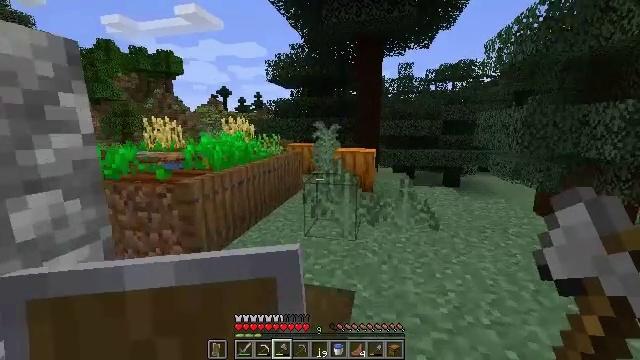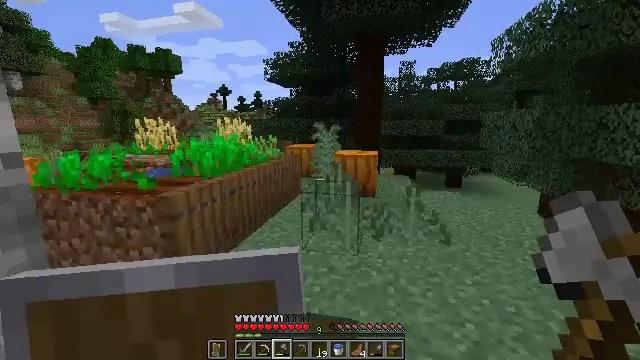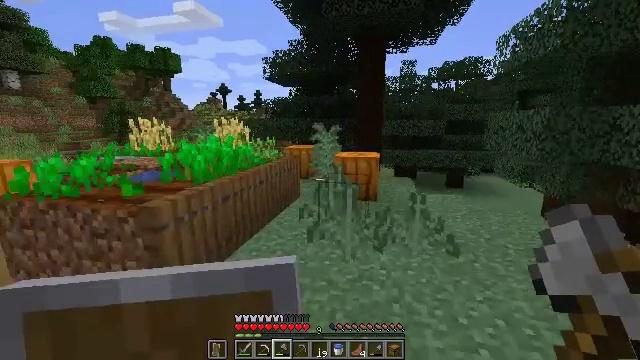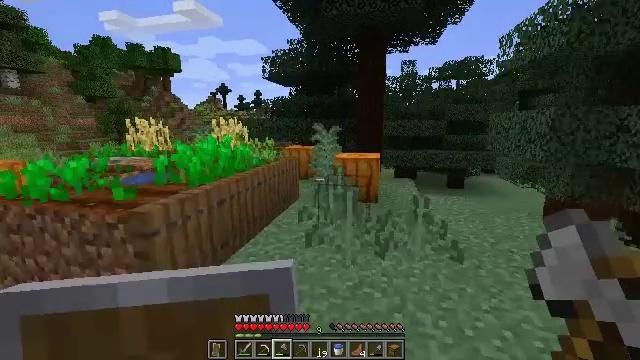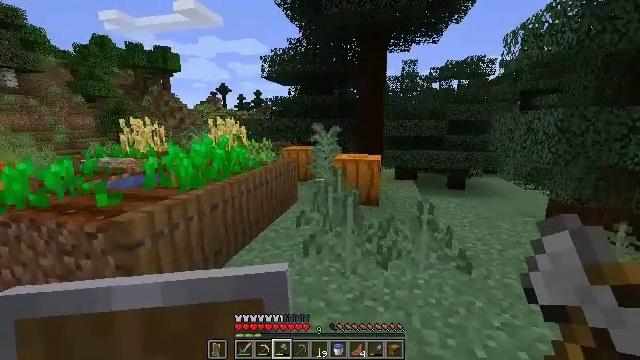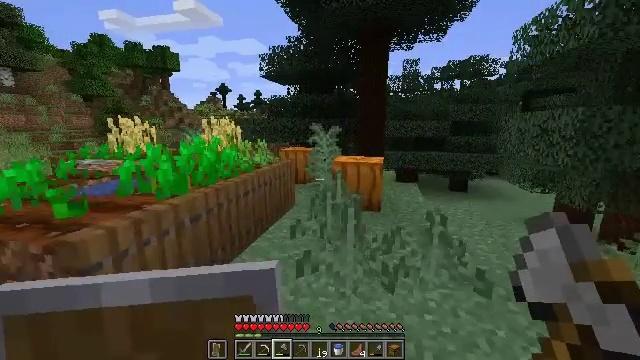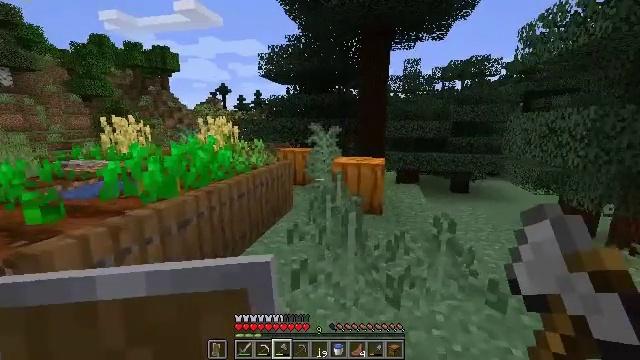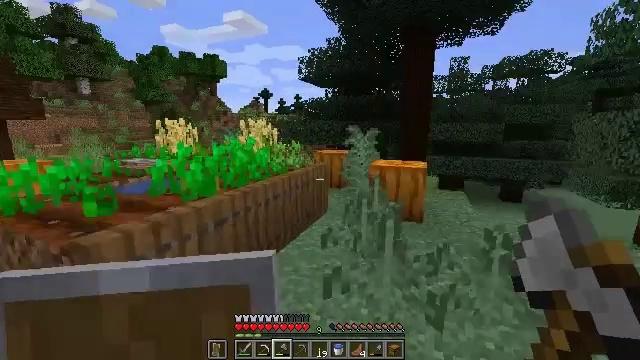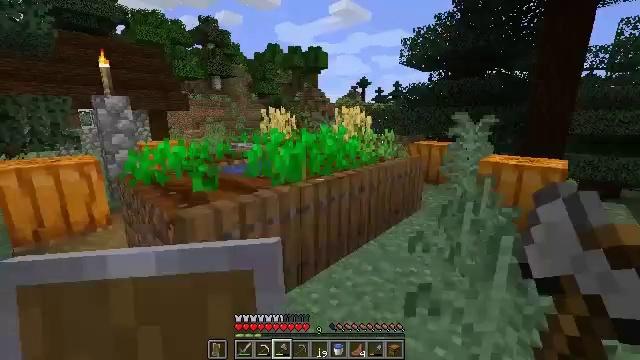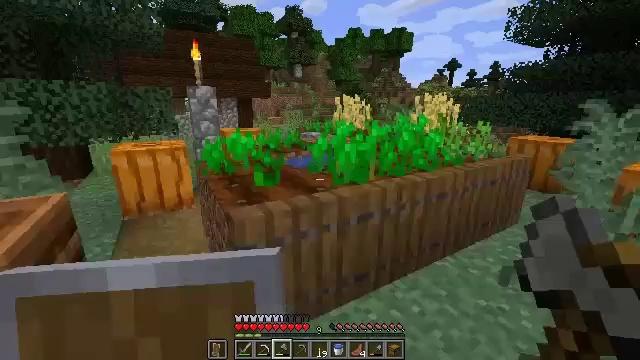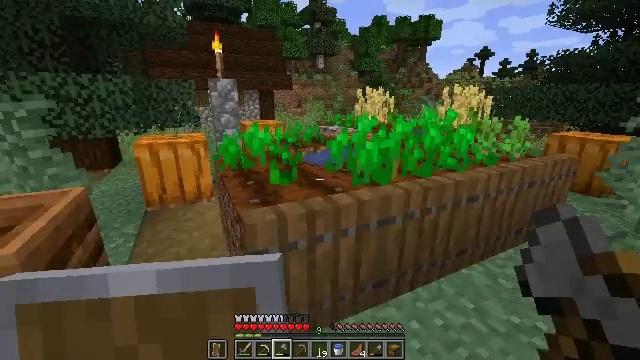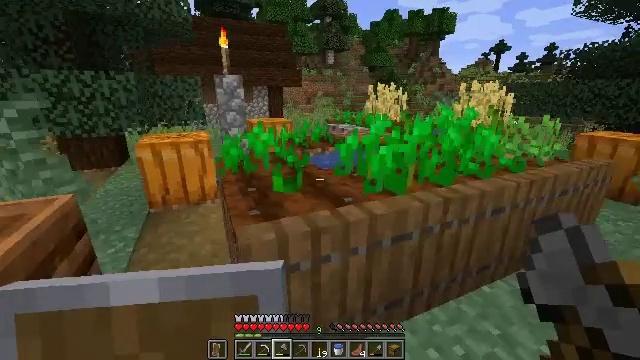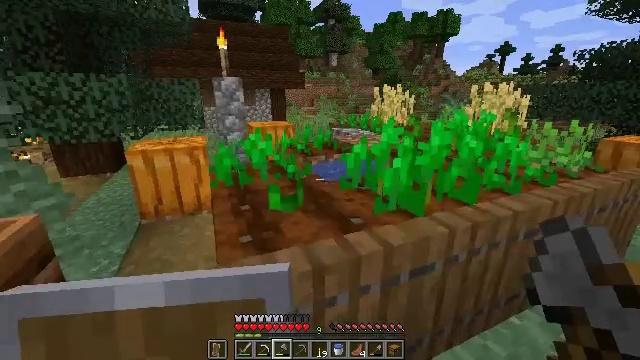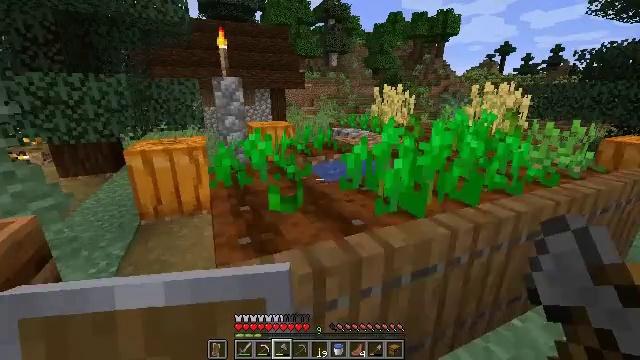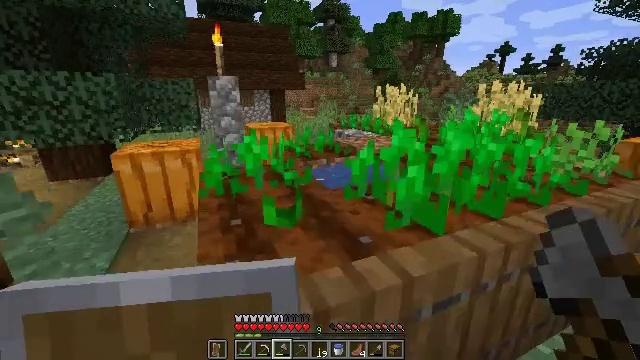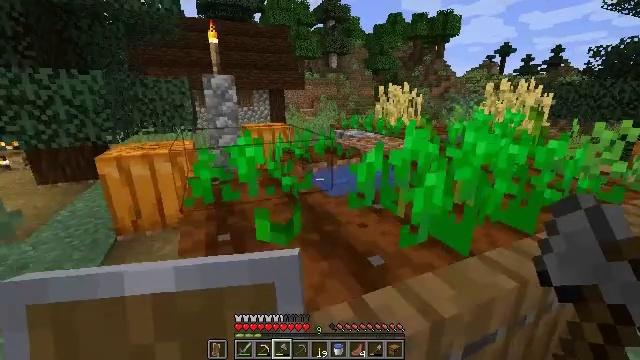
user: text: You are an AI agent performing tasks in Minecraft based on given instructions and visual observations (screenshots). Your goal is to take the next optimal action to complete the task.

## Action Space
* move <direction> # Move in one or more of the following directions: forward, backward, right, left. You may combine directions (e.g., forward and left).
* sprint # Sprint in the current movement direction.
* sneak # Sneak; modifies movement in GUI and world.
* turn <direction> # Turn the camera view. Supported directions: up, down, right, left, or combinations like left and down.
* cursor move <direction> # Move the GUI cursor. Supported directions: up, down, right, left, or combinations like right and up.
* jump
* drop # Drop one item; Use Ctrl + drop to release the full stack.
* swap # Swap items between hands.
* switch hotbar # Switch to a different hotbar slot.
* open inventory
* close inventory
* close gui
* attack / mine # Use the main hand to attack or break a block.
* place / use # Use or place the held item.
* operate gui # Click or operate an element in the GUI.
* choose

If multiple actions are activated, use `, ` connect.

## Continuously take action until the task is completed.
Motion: motion action
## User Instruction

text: Gather the chest from its place.
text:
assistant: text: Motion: move forward
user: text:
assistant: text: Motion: move forward
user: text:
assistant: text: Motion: move forward
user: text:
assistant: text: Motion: move forward
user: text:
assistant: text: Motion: move forward
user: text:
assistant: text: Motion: move forward
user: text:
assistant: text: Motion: move forward, turn left
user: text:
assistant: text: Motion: move forward, turn left and down
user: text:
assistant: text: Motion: move forward, turn left and down
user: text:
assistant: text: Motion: move forward, turn left and down
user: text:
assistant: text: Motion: move forward, turn left
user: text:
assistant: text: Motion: move forward
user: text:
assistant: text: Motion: move forward
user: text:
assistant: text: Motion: move forward
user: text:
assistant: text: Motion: move forward
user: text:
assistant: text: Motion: move forward
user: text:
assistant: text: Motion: move forward
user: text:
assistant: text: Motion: move forward
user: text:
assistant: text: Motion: move forward
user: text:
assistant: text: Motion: move forward and move right
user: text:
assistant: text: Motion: move forward and move right
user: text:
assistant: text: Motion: move forward and move right, turn right and up
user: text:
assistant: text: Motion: move forward and move right, turn right and up
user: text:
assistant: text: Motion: move forward and move right, turn right and down
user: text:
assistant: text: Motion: move forward and move right, turn right
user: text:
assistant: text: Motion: move forward and move right, turn right and down
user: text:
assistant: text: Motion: move forward and move right, turn right and down
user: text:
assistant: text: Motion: move forward, turn right
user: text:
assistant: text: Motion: move forward
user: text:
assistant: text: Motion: move forward